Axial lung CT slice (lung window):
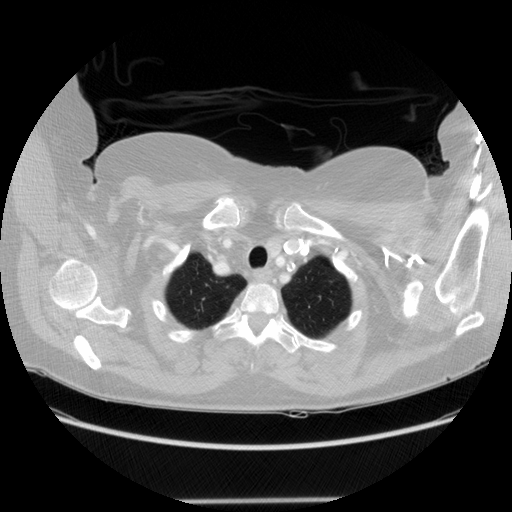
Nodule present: no